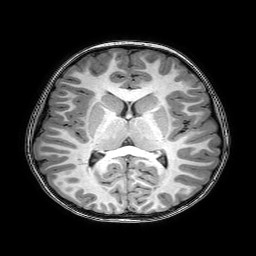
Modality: T1w
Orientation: coronal
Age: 6
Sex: male
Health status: healthy